Question: Okay folks, I'm using HTML and CSS here and I'm trying to get my logo that I've got in my header to the right hand side but when I the blue background doesn't stay.
any idea what I could be doing wrong?
HTML
'''
<header id="header">
<img id="logo" src="images/logo.png" alt="logo.png" title="Mystery"/>
</header>
'''
CSS
'''
#header {
background-color: #9CF; }
#logo {
float:right;}
'''

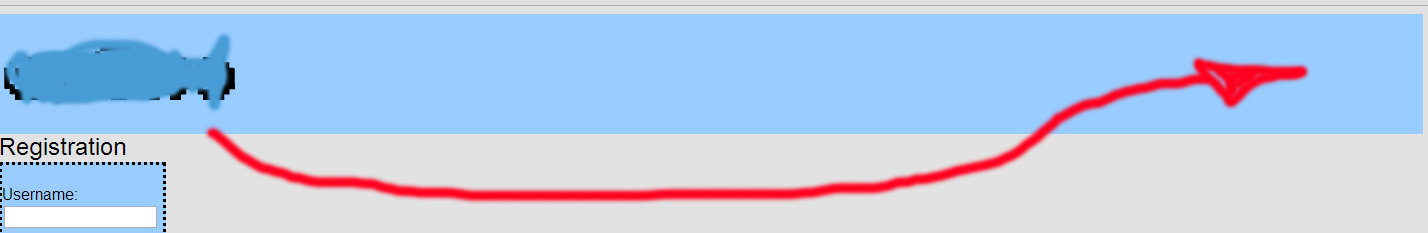
Answer: Try
'''
#header { text-align: right}
'''
Remove the float from the img.
Alternatively you can just as easily add a height to your header to fix the issue with the float:
'''
#header {background-color: #9CF; height: 100px} /* example height */
#logo {float:right;}
'''
Demo of this: <URL>